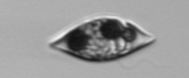
Label: Amphidinium